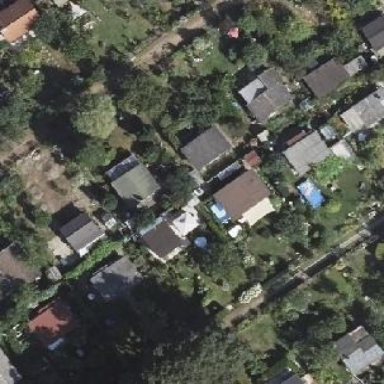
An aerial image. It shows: Plot within allotments.